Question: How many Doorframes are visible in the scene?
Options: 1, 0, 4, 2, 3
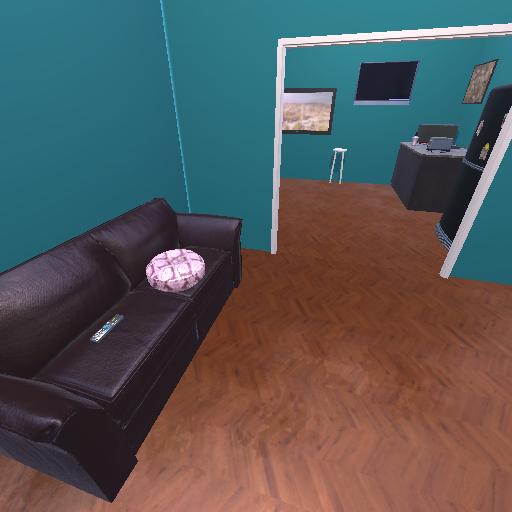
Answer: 1